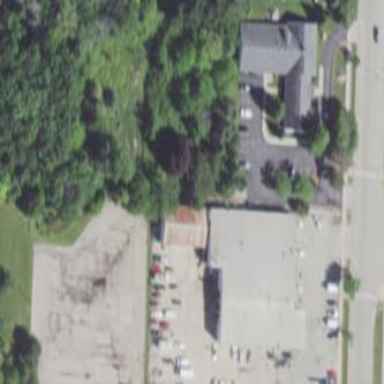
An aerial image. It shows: Commercial building.